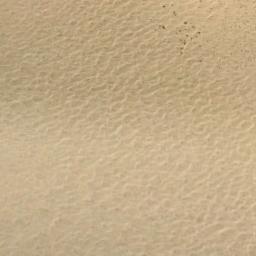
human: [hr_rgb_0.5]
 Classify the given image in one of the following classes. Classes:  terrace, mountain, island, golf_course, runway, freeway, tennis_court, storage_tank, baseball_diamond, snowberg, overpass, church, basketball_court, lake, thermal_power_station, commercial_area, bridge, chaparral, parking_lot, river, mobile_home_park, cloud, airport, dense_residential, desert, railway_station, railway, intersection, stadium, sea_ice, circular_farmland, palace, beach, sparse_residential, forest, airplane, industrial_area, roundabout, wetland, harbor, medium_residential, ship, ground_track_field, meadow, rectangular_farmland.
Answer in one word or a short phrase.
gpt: desert